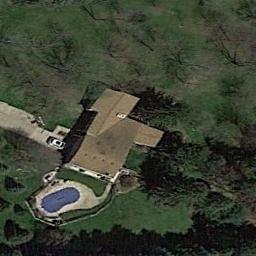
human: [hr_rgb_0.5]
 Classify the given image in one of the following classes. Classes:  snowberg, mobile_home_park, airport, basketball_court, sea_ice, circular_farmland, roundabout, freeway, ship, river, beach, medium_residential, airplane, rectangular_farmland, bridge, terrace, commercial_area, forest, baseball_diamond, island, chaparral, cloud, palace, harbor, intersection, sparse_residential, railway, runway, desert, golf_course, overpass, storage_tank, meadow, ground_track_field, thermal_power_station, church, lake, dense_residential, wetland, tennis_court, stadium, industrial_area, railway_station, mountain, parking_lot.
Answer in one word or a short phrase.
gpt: sparse_residential